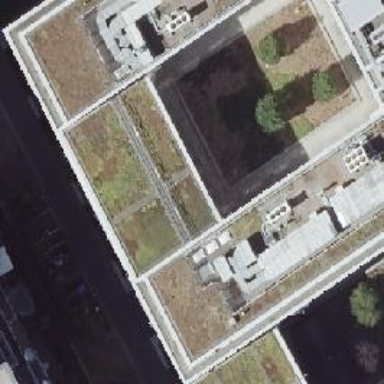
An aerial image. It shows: Building part with flat roof.